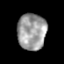
Tissue: prostate
Cell type: T cells
Senescence score: 0.3609
Nuclear area (px): 1019
Mean DAPI intensity: 157.755